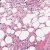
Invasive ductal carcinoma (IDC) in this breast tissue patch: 0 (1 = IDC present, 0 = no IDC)